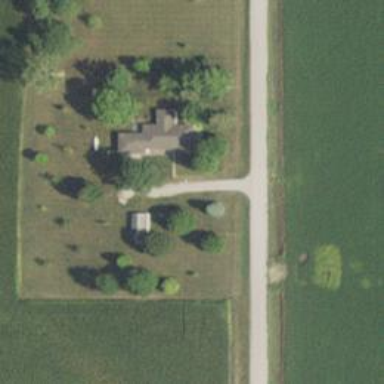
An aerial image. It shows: Driveway.